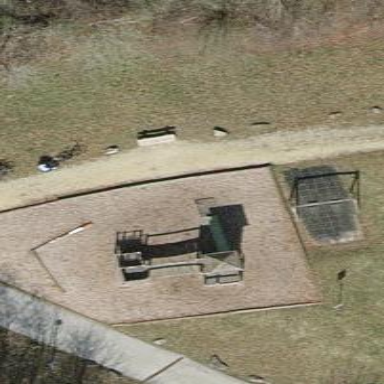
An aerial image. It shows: Playground area for leisure activities on the land.